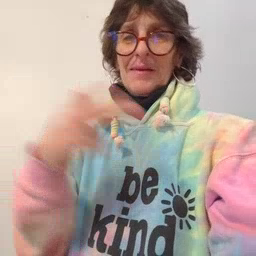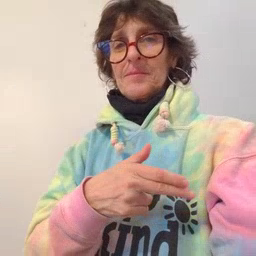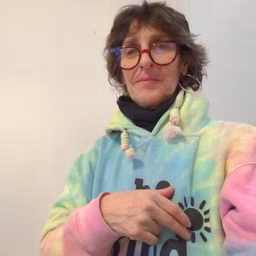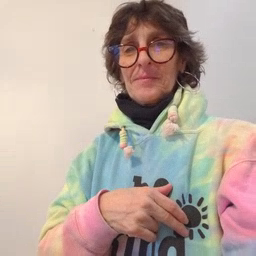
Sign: cut